This is a demodulated (Hilbert-envelope) spectrum computed from a bearing vibration snapshot; the dashed markers indicate where each bearing fault type would appear (BPFO, BPFI, BSF, FTF). Based on the visible evidence, which condition applies: normal, inner_race, outer_race, ball?
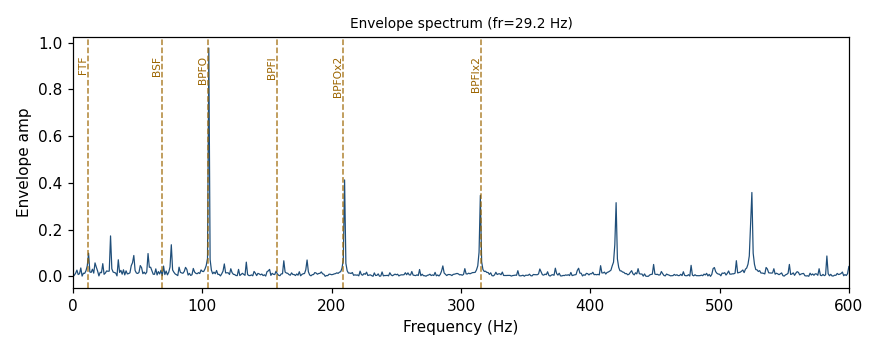
Answer: outer_race